Interaction volume radius: 5 \u00c5
Interaction volume height: 20 \u00c5
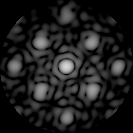
Disorder parameter: 0.3216